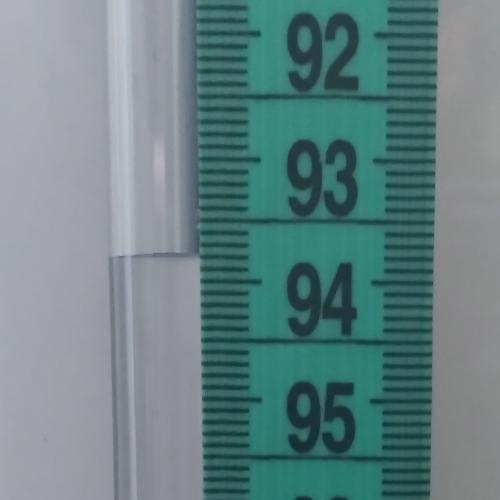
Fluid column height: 93.8 cm